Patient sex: F
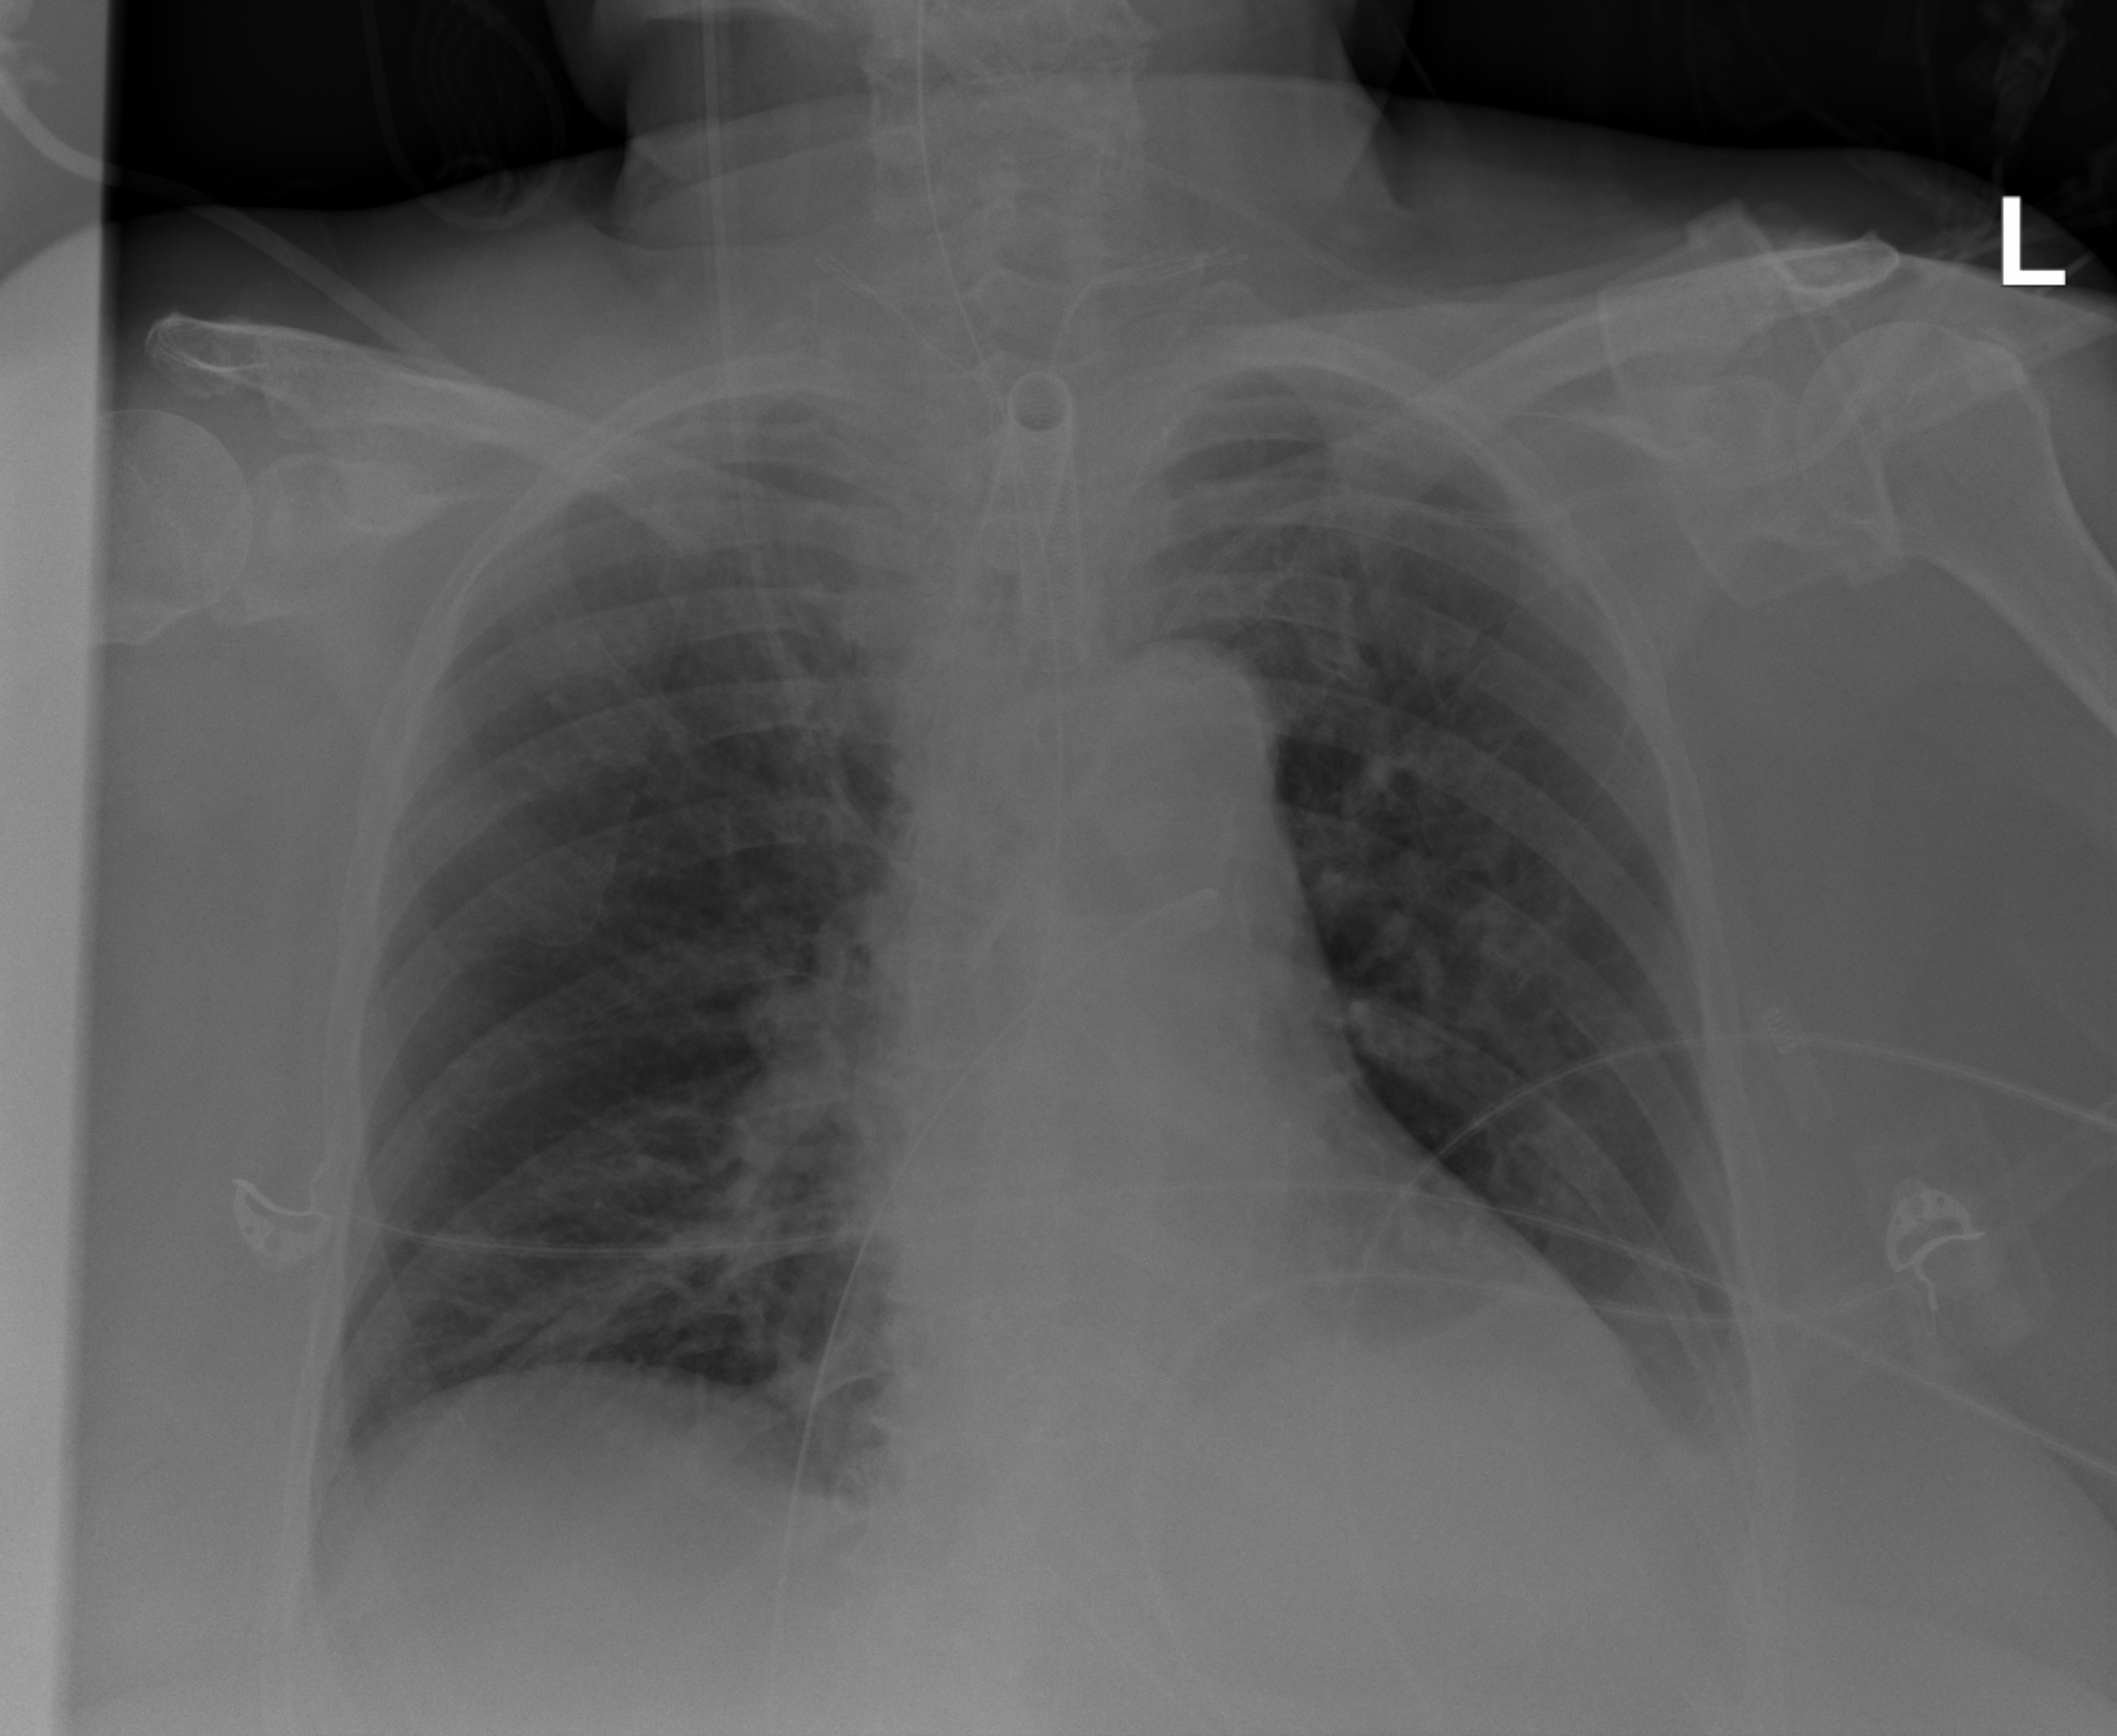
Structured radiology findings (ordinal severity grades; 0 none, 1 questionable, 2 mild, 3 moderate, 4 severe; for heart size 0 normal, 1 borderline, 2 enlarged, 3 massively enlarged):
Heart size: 0
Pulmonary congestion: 0
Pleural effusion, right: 0
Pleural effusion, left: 2
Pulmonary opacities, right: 0
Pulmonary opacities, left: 0
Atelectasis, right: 2
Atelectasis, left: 2